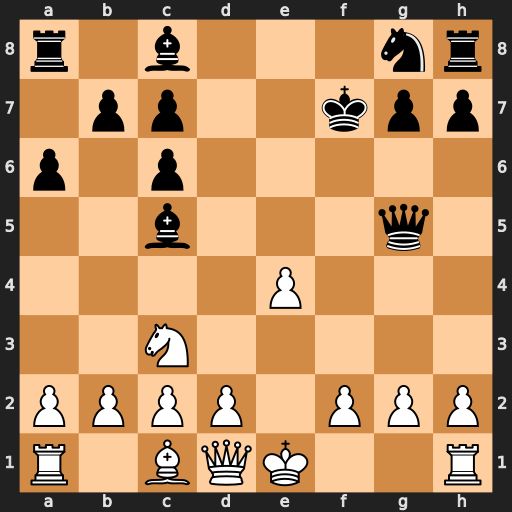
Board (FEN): r1b3nr/1pp2kpp/p1p5/2b3q1/4P3/2N5/PPPP1PPP/R1BQK2R
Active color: w
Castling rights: KQ
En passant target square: -
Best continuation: Qf3+ Nf6 d4 Qg6 dxc5